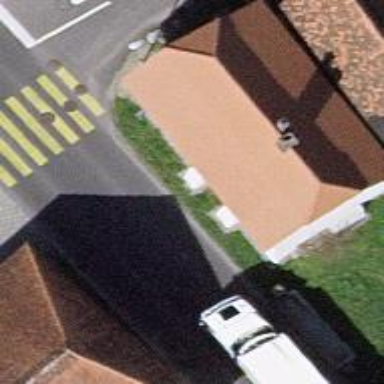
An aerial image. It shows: Detached building.